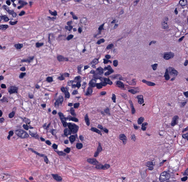
Tumor epithelial tissue: no
Tumor-associated stroma tissue: yes
Normal tissue: no